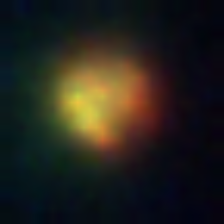
Taxon: NanoPlankton
Group: Other